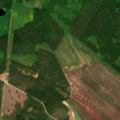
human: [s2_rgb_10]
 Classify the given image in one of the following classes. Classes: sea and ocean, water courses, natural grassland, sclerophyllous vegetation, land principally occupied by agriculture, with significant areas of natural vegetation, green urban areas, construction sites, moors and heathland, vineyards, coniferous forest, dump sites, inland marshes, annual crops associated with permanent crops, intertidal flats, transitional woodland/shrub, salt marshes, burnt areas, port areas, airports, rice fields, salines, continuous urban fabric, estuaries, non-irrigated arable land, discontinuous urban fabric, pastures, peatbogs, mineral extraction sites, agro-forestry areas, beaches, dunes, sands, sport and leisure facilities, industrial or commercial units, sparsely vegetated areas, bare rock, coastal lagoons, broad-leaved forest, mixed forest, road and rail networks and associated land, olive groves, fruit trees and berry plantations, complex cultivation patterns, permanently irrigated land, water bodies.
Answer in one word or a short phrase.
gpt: non-irrigated arable land, coniferous forest, mixed forest, transitional woodland/shrub